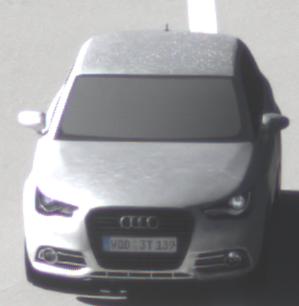
Make: Audi
Model: A1 Sportback 1.2 TFSI
Detailed model: A1 (8X) Sportback
Model produced from: 2012/03
Model produced until: 2014/11
Doors: 5
Color: white
Road condition: dry road
Daytime: morning or afternoon
Contrast: high contrast